Brain MRI, t1w sequence, axial 2D slice.
Patient: age 29, sex F, weight 95 kg, height 1.95 m
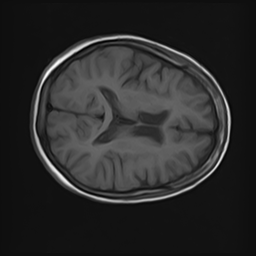